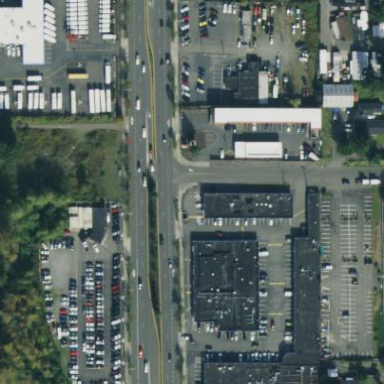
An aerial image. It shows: Retail area.